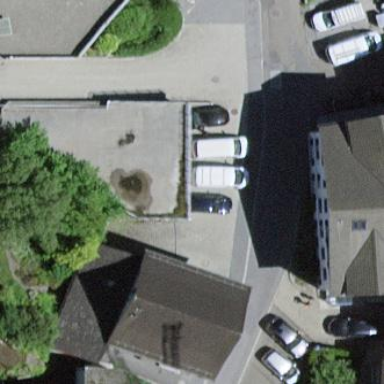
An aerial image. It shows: Group of garages.